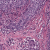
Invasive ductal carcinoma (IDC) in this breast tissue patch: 1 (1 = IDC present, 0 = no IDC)